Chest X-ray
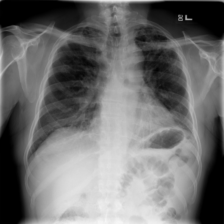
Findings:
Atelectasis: negative
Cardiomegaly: negative
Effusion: negative
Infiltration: negative
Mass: negative
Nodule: negative
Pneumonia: negative
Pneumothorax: negative
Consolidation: negative
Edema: negative
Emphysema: negative
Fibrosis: negative
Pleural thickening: negative
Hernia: negative